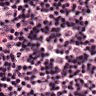
Metastatic tissue present: no